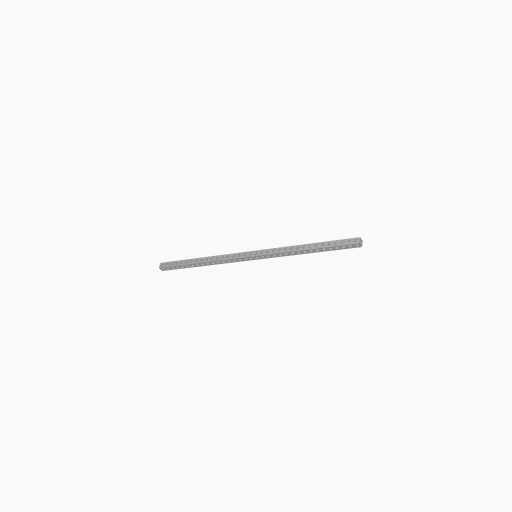
Part: SquareBeam35H